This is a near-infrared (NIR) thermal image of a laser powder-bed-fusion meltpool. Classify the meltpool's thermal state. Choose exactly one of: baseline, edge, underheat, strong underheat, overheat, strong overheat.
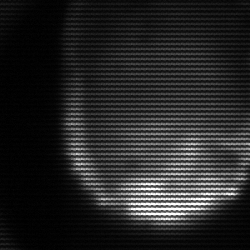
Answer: edge